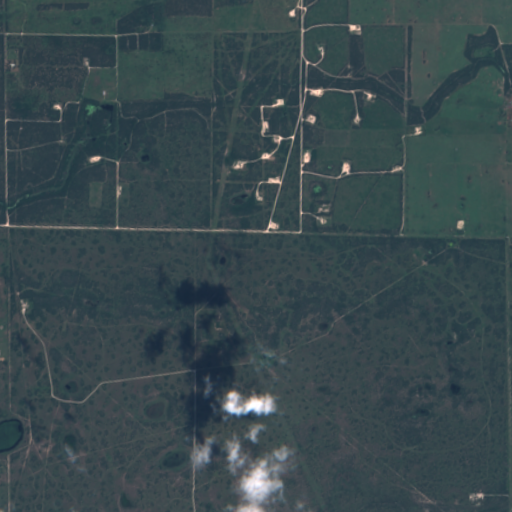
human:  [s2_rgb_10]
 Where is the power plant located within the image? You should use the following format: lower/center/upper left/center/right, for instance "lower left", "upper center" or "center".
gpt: There is no power plant in the image.